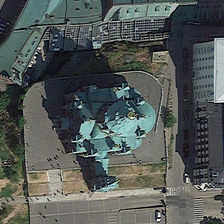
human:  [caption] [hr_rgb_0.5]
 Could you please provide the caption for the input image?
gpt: here we can see a estheticly shaped church with a blue roof .

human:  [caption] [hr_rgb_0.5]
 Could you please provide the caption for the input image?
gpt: a church is located near a row of ploygon houses with green roofs .

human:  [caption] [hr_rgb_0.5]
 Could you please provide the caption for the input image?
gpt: a cyan castellated church is on a square  which is near next to a white building and a cyan block .

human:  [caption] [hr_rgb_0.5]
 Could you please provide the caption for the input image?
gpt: a church is located near a row of ploygon houses with green roofs .

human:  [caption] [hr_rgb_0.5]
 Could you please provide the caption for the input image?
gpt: a church is surrounded by several other buildings and green trees .